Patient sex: M
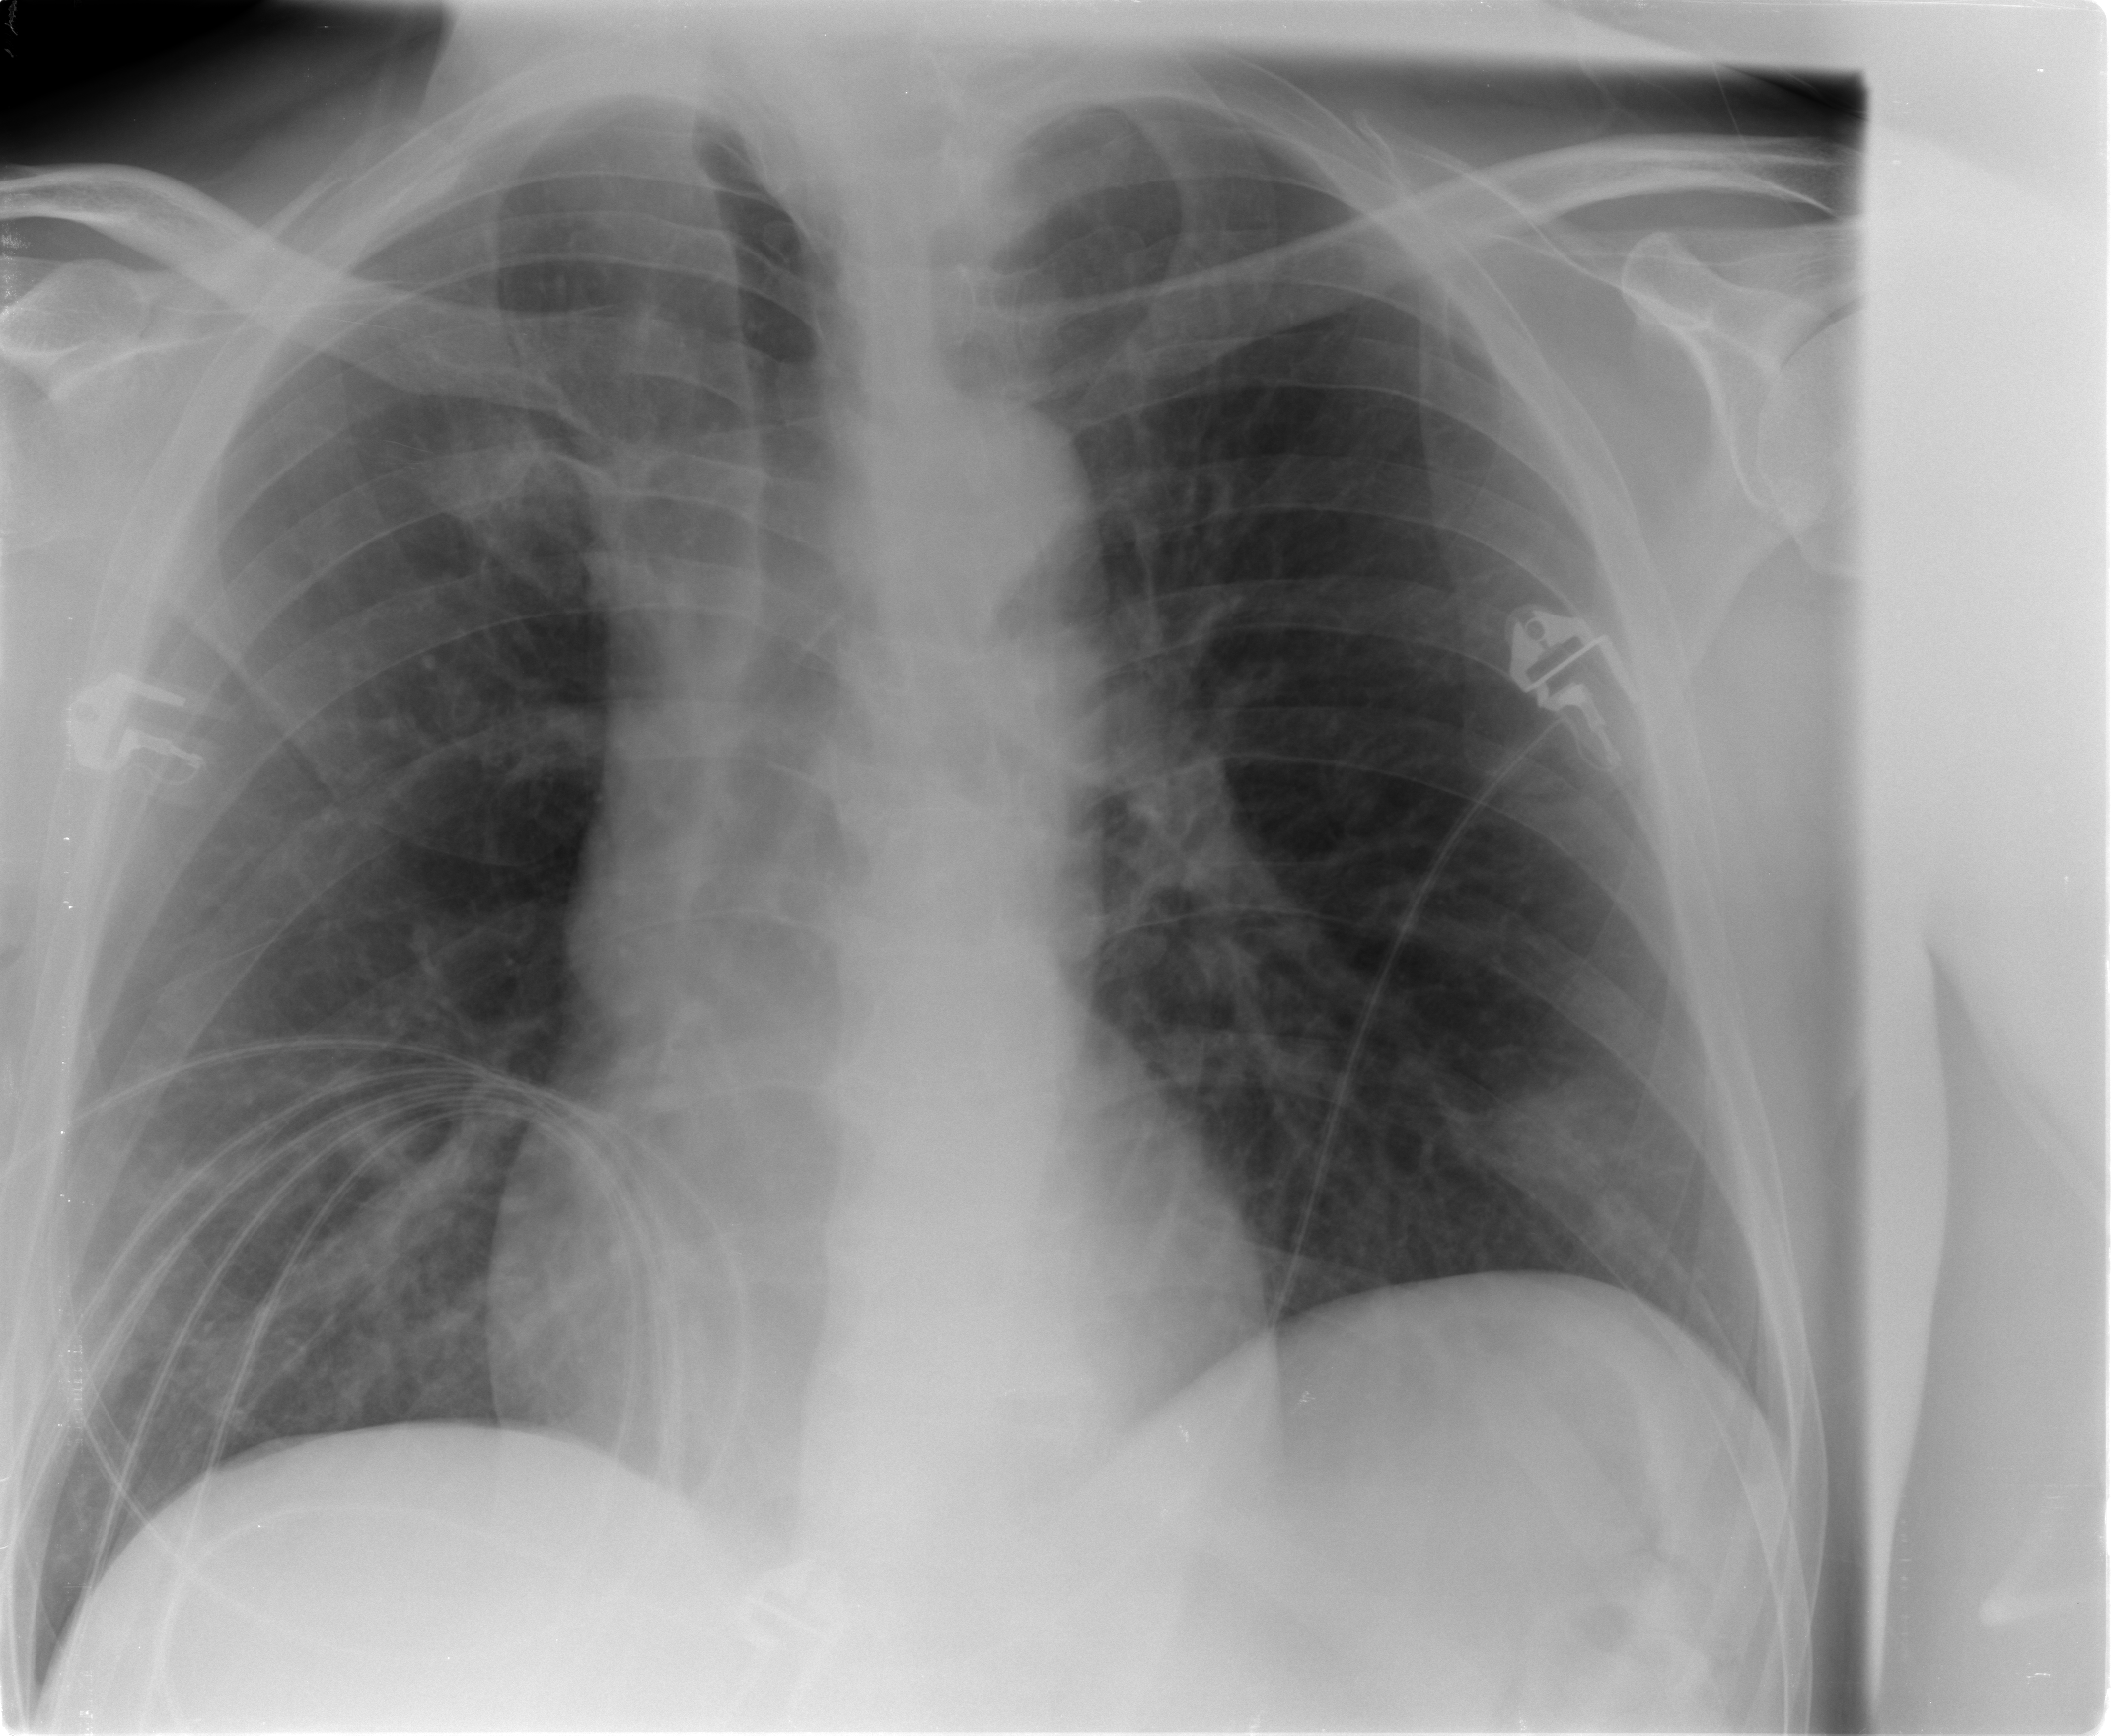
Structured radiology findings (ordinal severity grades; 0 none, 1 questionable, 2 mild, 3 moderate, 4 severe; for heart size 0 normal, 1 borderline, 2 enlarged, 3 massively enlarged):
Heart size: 0
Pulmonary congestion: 0
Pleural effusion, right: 0
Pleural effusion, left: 0
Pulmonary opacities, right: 0
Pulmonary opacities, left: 0
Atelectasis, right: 2
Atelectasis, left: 1